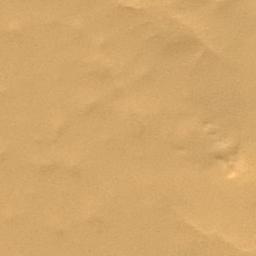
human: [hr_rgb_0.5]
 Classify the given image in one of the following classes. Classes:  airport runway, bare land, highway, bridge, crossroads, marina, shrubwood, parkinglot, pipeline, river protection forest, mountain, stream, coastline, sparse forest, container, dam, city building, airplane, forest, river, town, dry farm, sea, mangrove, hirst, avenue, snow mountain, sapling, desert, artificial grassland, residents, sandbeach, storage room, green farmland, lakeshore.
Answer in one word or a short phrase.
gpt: desert